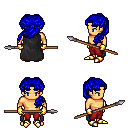
a pixel art fantasy rpg character, male body template, human, tanned skin, black cape, red pants, blue princess hairstyle, gold gloves, gold boots, spear, four views (front, back, left, right), 2x2 character sprite sheet, small pixel art, hard edges, no anti-aliasing